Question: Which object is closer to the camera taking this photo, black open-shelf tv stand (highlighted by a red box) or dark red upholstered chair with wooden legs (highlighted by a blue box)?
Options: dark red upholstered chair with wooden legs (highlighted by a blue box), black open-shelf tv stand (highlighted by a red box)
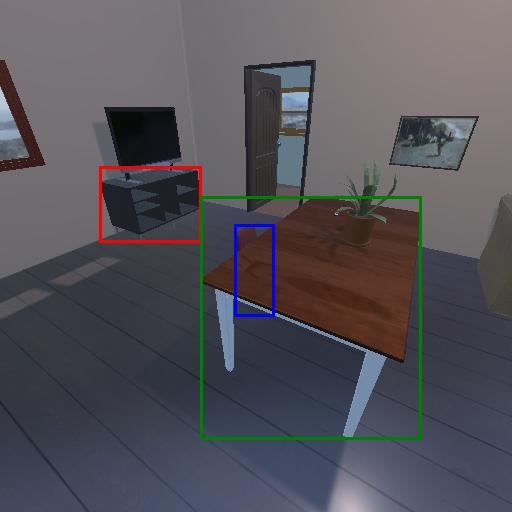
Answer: dark red upholstered chair with wooden legs (highlighted by a blue box)